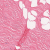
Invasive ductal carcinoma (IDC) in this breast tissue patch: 0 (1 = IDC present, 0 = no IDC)